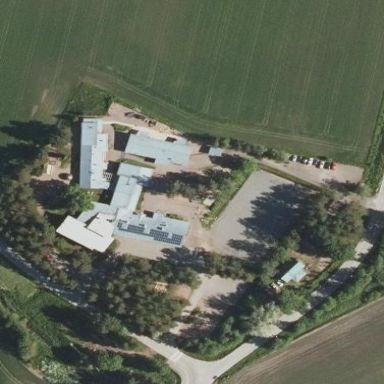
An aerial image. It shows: School.